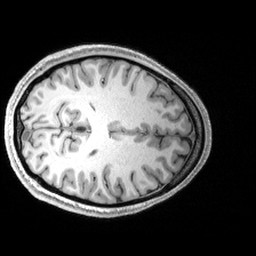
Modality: T1w
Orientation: axial
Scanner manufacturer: siemens
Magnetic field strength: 3 T
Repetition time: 2.53 s
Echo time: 0.00299 s